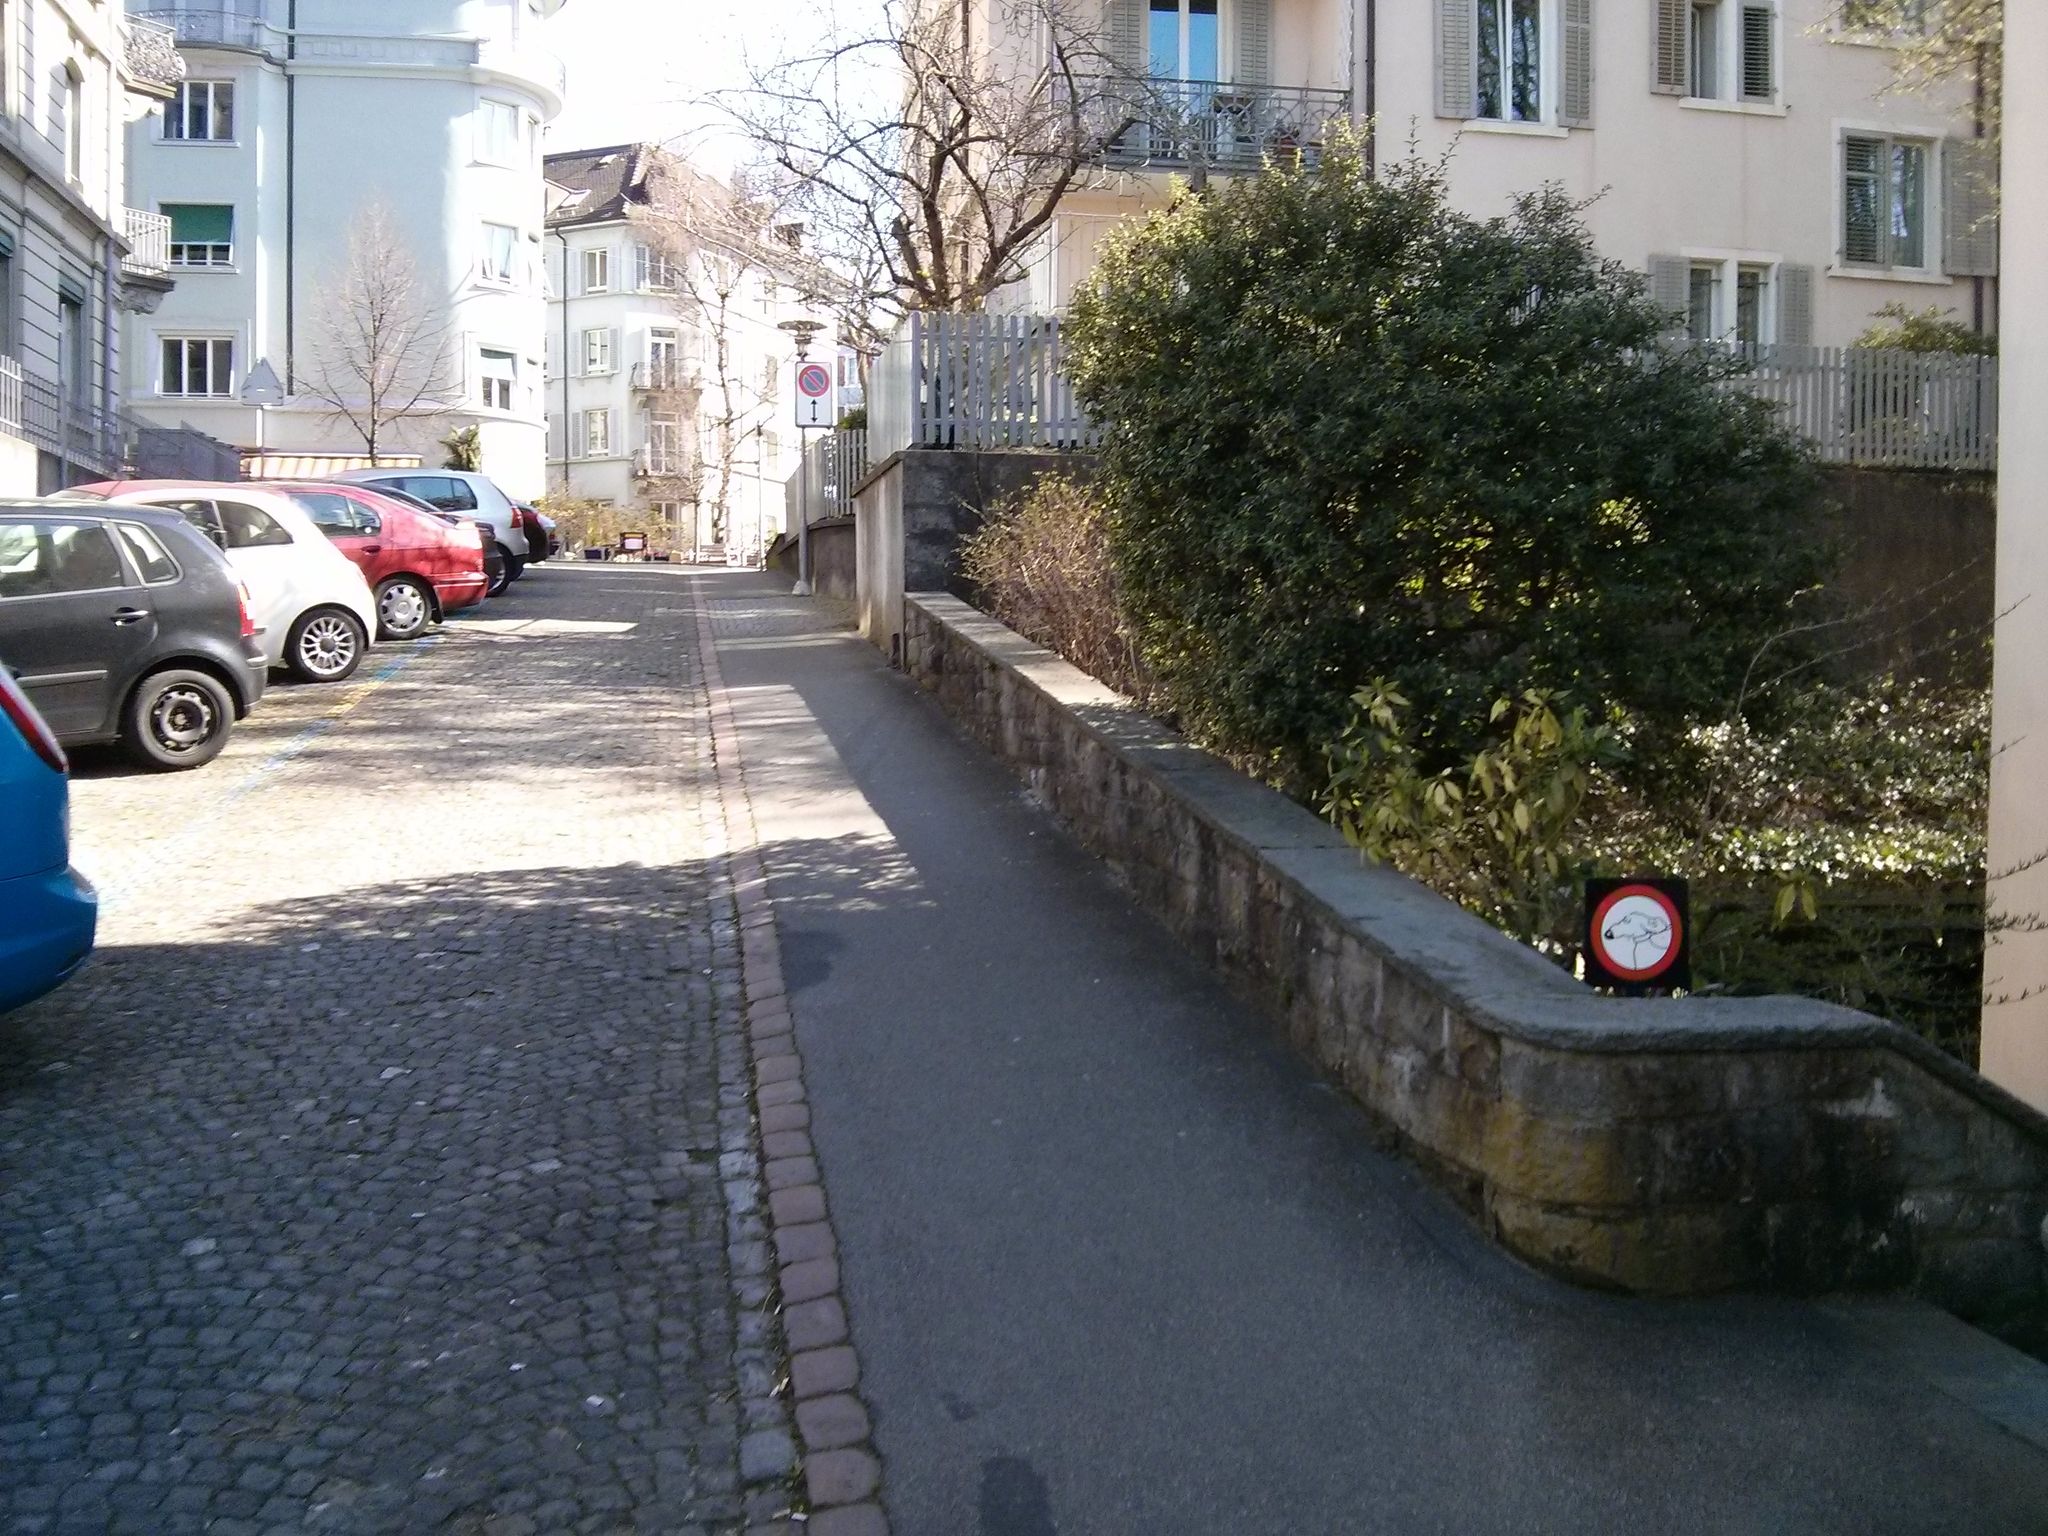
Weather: clear
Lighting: day
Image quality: good
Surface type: walking surface
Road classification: steps, service
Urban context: urban centre
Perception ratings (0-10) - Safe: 5.61, Lively: 8.06, Beautiful: 5.95, Boring: 1.91, Depressing: 3.54, Wealthy: 9.11